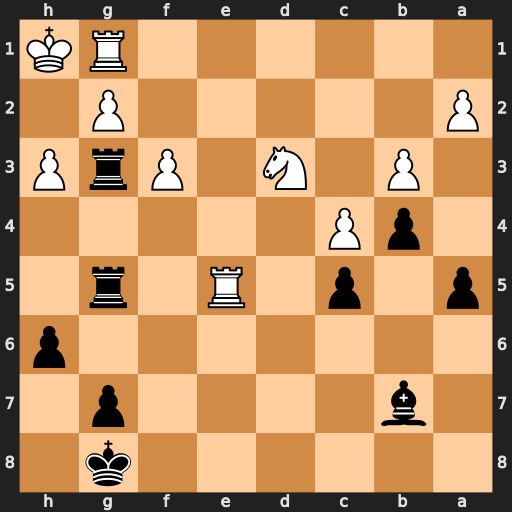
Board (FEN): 6k1/1b4p1/7p/p1p1R1r1/1pP5/1P1N1PrP/P5P1/6RK
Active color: b
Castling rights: -
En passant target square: -
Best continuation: Bxf3 Kh2 Rxg2+ Rxg2 Rxg2+